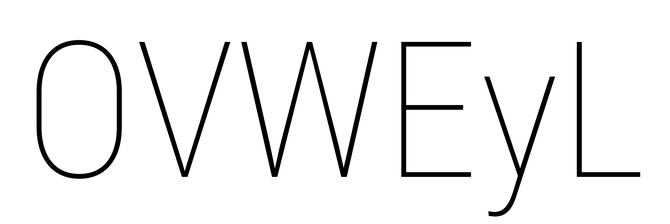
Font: Roboto_Condensed_Thin